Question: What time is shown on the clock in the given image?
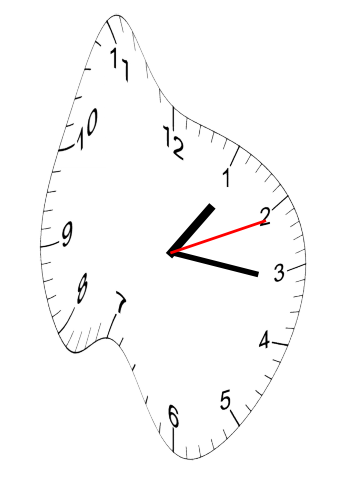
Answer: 01:16:11